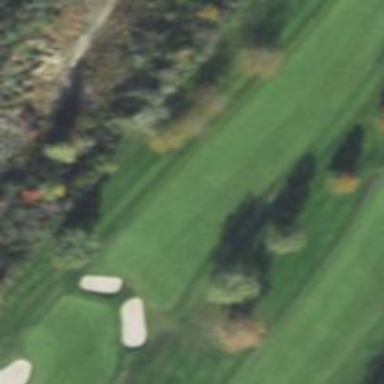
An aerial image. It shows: View of golf hole.